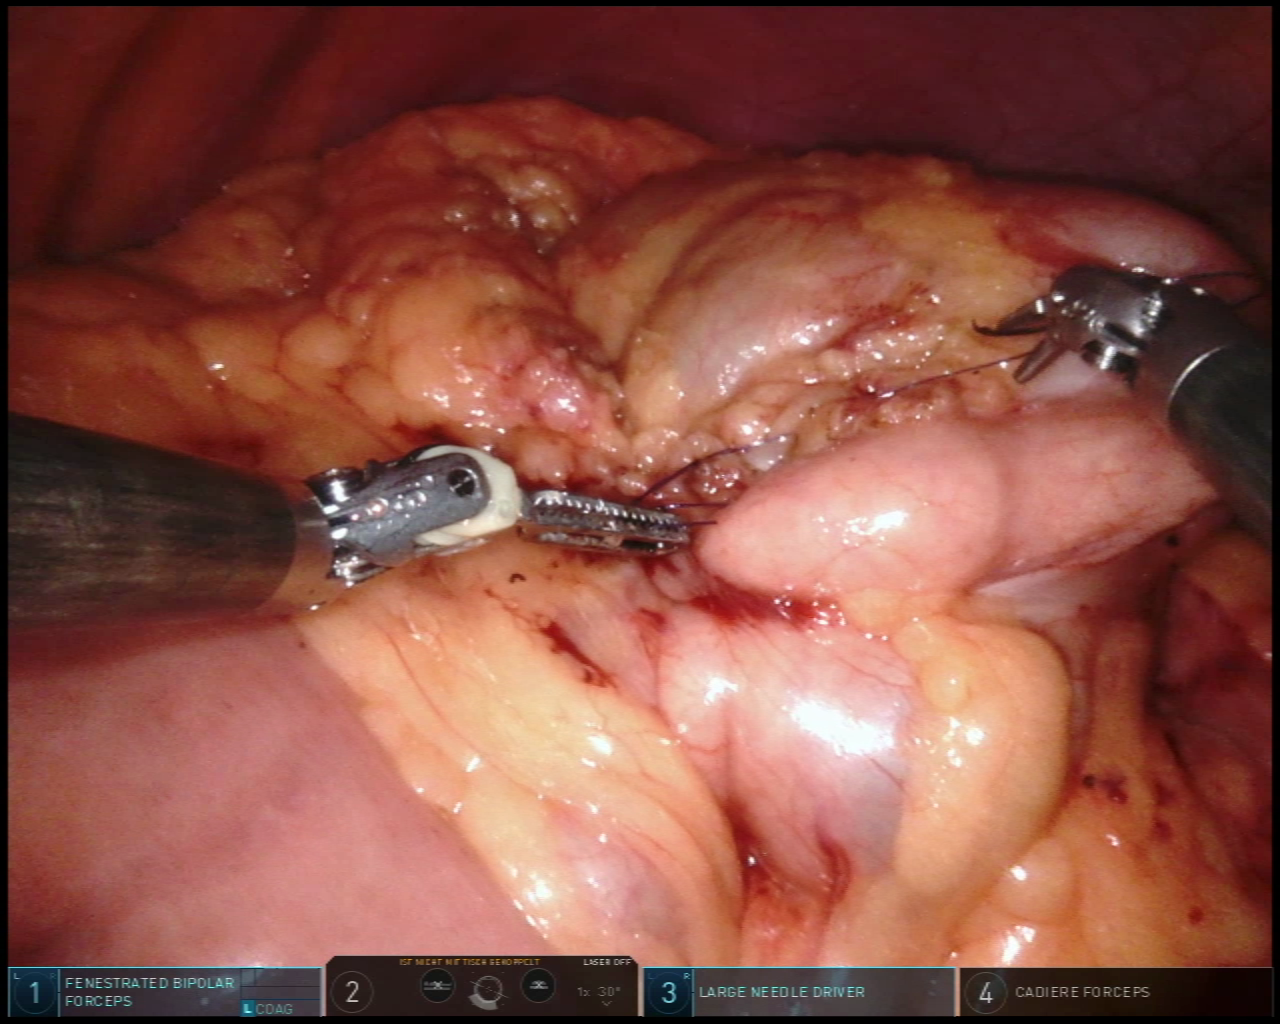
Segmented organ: small_intestine
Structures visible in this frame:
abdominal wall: yes
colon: yes
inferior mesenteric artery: no
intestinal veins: no
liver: no
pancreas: no
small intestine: yes
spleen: no
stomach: no
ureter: no
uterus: no
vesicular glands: no